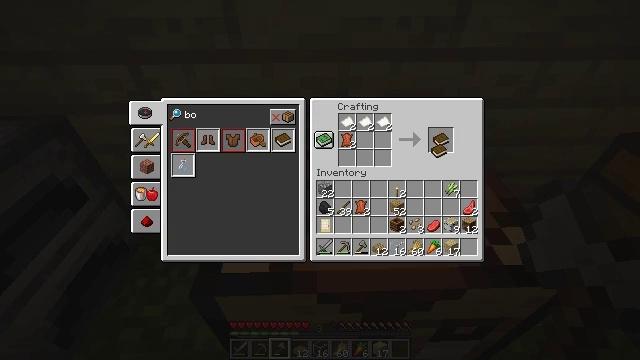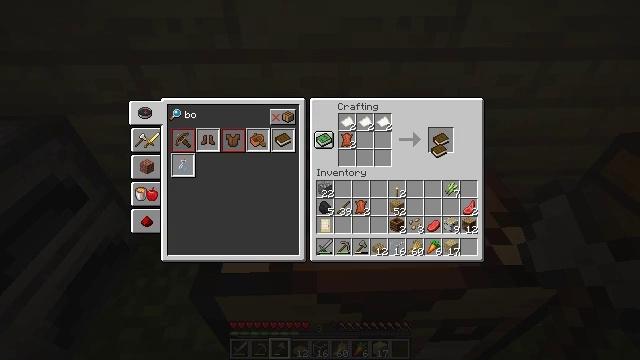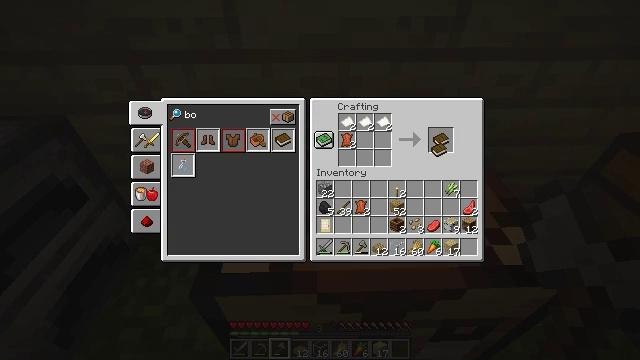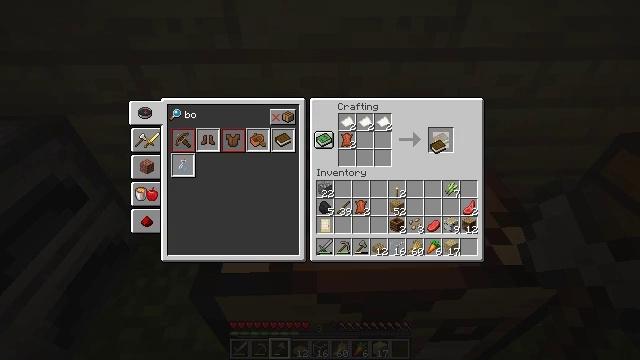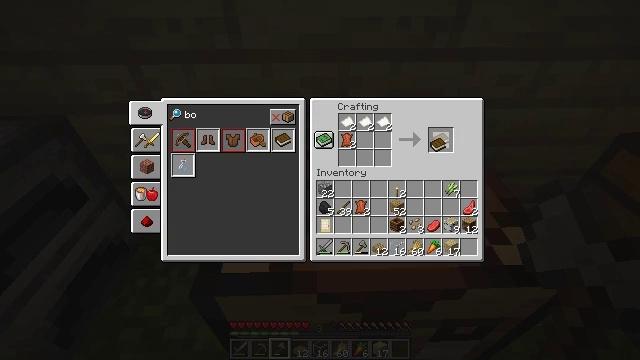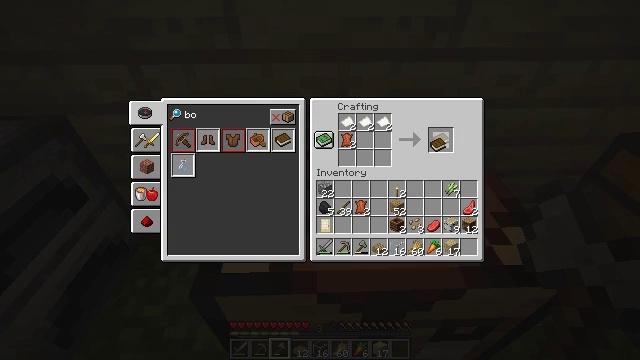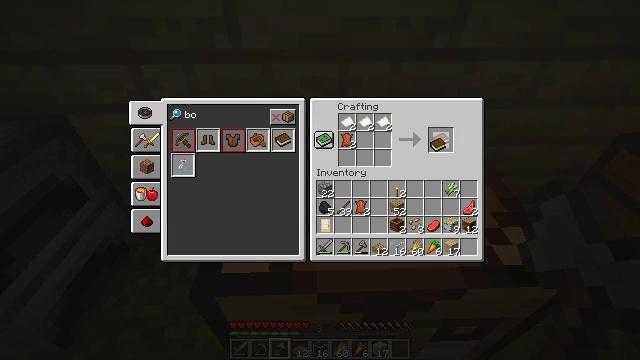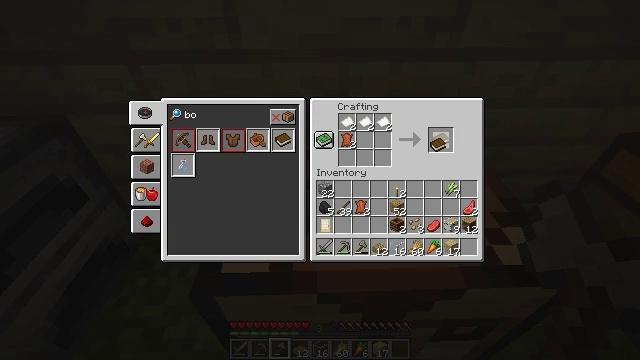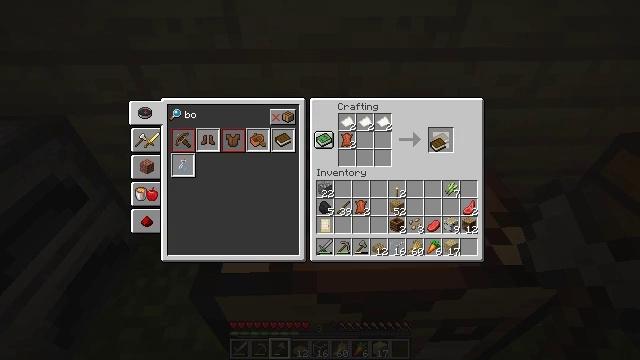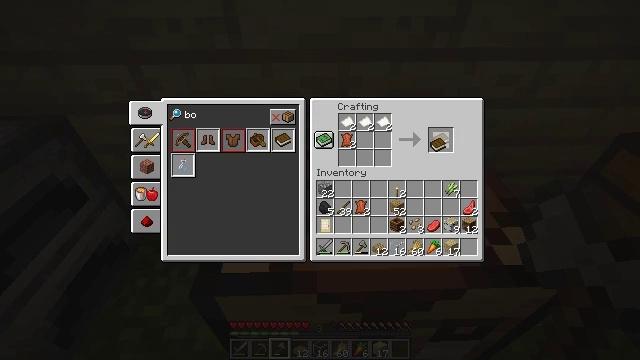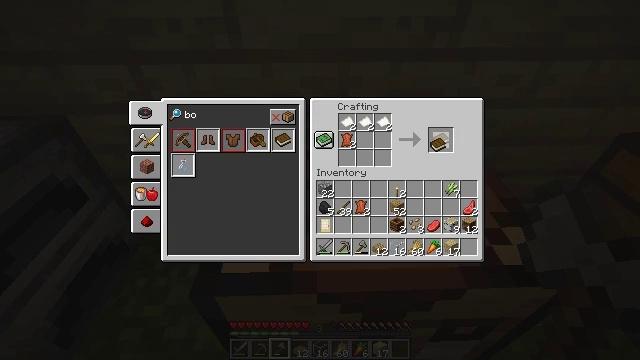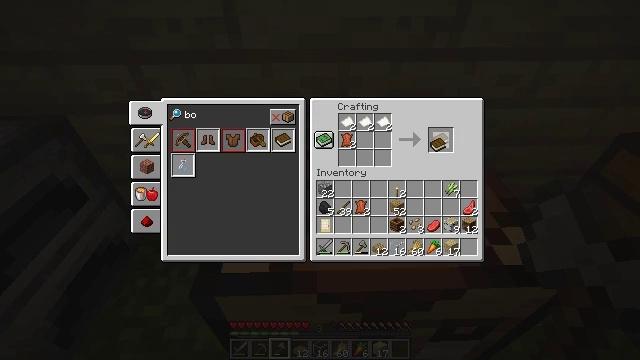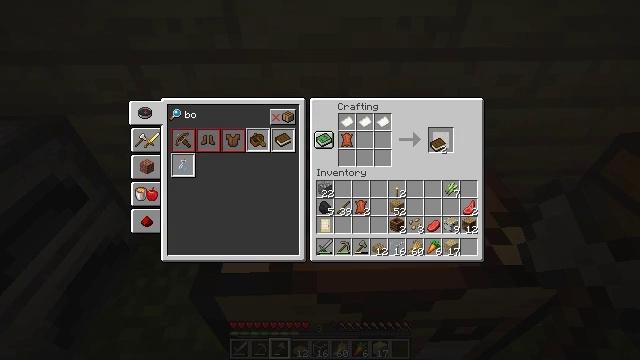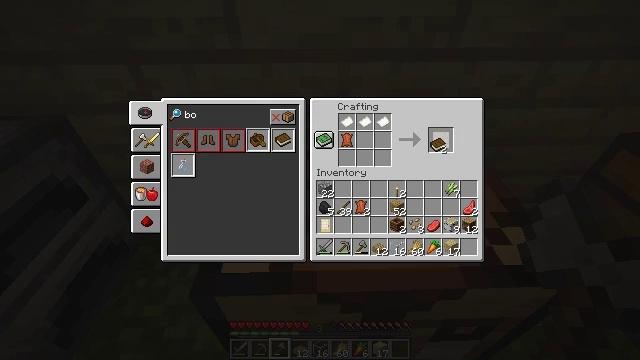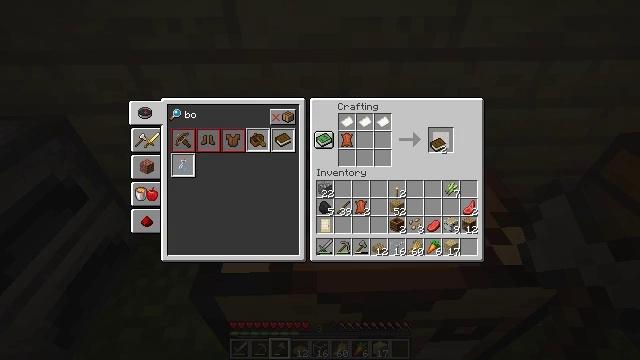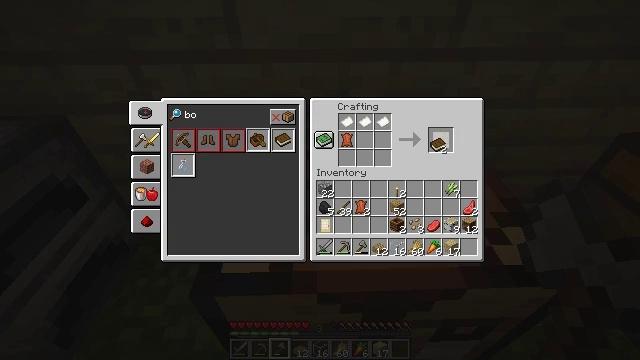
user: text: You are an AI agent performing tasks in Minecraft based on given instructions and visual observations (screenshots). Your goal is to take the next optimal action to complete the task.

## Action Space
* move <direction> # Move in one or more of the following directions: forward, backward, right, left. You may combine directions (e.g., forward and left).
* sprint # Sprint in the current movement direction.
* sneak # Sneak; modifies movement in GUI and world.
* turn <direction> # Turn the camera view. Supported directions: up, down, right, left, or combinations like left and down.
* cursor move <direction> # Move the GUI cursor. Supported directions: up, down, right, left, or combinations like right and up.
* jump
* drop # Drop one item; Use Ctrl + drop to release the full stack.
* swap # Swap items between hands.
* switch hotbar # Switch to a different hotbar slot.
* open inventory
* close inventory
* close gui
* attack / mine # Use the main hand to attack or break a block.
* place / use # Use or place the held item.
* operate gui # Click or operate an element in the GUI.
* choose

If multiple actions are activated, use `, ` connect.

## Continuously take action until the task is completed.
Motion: motion action
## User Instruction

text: Take paper and leather to craft a book.
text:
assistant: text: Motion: no_op
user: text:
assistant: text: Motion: no_op
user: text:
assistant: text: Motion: no_op
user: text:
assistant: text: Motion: no_op
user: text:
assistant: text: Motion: no_op
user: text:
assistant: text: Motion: no_op
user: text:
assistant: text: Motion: no_op
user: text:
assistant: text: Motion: no_op
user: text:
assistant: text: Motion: no_op
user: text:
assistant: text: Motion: operate gui
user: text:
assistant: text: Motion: operate gui
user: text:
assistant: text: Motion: no_op
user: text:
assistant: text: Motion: no_op
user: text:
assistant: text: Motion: no_op
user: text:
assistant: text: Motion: no_op
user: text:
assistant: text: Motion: no_op
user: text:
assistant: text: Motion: no_op
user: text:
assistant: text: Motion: no_op
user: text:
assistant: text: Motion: no_op
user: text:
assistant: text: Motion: no_op
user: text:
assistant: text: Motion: no_op
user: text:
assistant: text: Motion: operate gui
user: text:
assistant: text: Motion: operate gui
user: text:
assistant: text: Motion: operate gui
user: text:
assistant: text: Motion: no_op
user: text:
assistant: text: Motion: no_op
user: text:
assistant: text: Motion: no_op
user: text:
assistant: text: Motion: no_op
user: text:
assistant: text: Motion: no_op
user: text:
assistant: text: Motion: no_op